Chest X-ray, AP view. Patient: 59 years old, sex F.
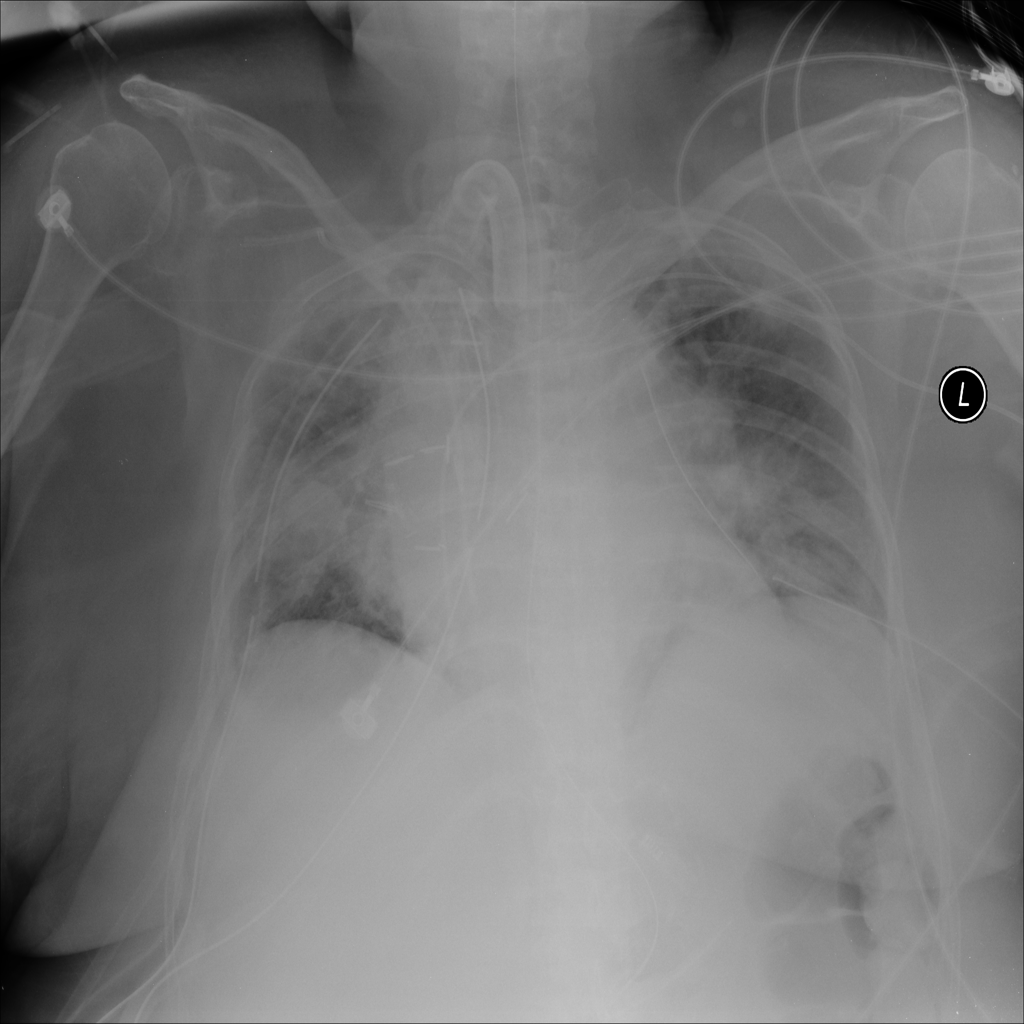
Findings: Mass, Nodule, Pleural_Thickening